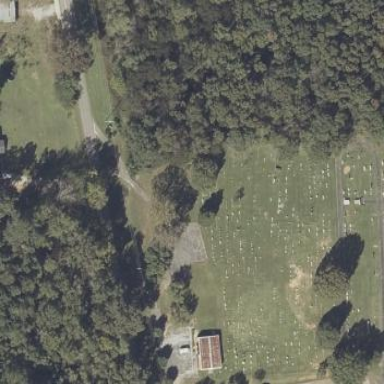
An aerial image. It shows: Graveyard.